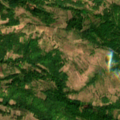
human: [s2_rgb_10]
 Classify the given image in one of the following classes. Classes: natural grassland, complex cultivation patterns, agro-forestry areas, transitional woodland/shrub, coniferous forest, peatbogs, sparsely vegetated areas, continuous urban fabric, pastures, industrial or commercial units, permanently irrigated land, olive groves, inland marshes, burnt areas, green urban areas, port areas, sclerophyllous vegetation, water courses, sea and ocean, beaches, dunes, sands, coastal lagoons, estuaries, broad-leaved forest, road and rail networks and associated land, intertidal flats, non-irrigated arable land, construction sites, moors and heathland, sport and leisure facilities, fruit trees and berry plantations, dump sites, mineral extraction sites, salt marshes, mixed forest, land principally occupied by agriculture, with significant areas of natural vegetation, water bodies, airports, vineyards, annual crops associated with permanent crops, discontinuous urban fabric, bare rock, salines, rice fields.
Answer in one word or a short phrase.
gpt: complex cultivation patterns, land principally occupied by agriculture, with significant areas of natural vegetation, broad-leaved forest, transitional woodland/shrub